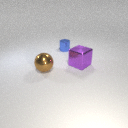
large brown metal sphere to the left of small blue metal cylinder